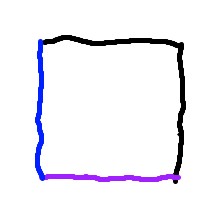
Shape: square